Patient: sex M, age 81
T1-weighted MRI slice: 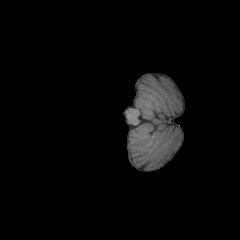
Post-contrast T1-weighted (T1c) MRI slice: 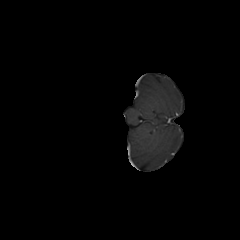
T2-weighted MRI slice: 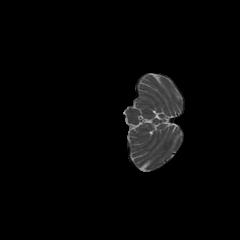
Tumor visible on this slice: no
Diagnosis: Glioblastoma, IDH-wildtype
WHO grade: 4